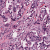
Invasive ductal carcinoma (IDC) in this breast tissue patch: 1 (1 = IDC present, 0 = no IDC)